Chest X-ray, AP view. Patient: 44 years old, sex F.
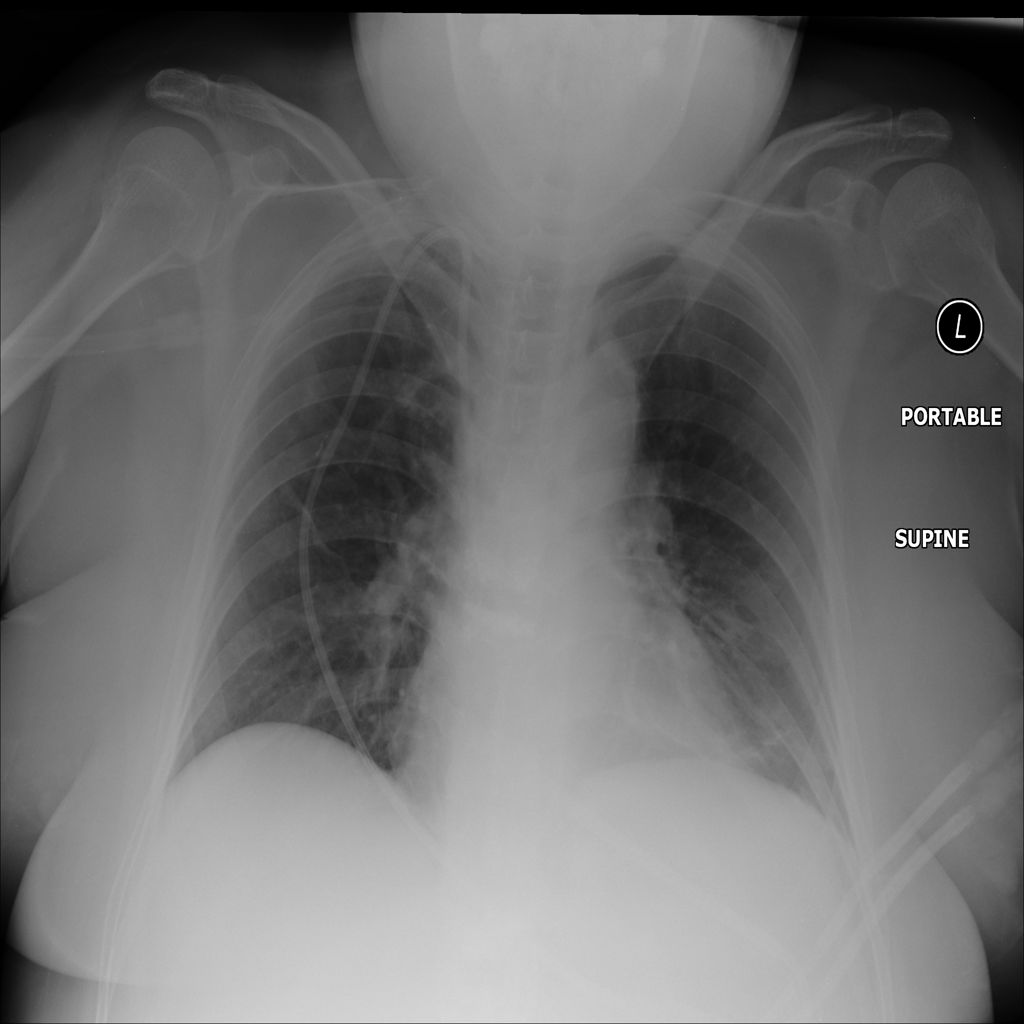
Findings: Atelectasis